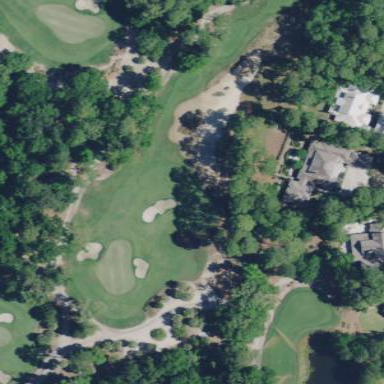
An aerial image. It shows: Rough area on grassy golf course.